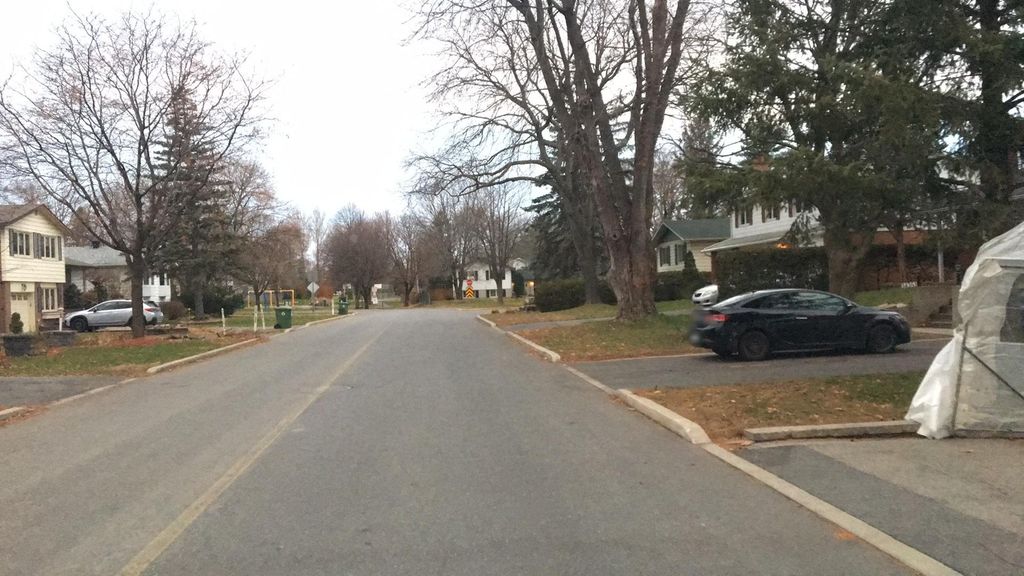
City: montreal